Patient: sex F, age 52
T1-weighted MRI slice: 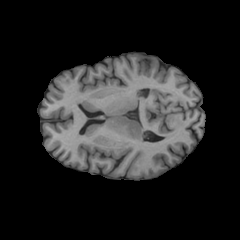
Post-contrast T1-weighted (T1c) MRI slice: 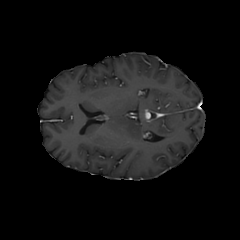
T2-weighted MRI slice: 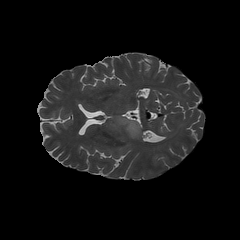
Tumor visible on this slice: yes
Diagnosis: Glioblastoma, IDH-wildtype
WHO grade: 4